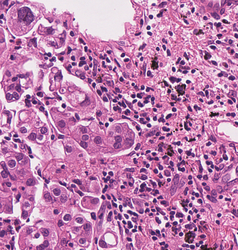
Tumor epithelial tissue: yes
Tumor-associated stroma tissue: yes
Normal tissue: no